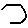
Label: hexagon